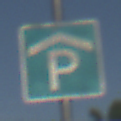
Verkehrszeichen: Parkhaus
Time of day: SunriseSunset
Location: Outdoor (Suburban)
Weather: PartlyCloudy
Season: NotSpecified
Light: Natural